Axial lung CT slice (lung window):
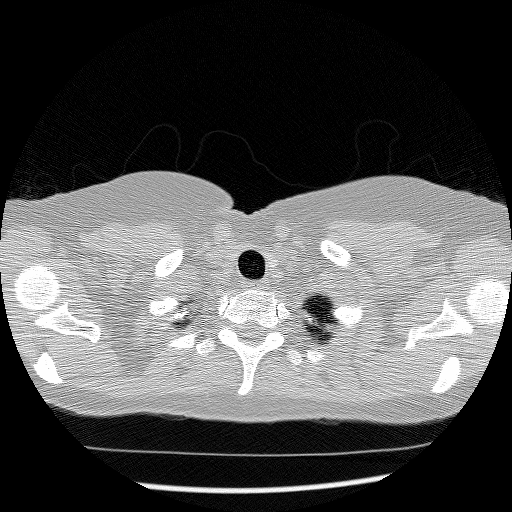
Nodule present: no